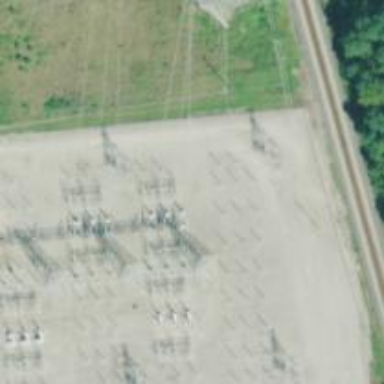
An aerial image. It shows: Switch used for power control.